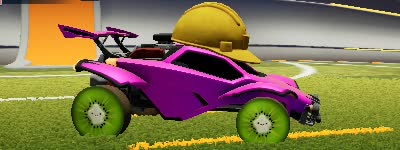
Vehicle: octane